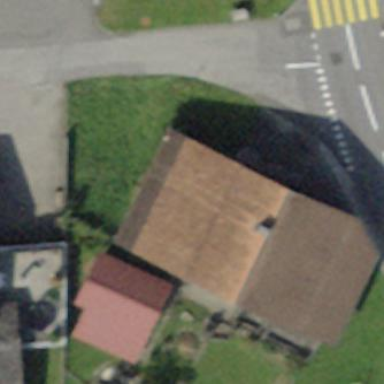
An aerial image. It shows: Rural barn.